Question: I'm want to create a menu for a status bar item like the one seen in Tapbot's PastebotSync application:

Does anyone have any ideas how to achieve the custom area at the top of the menu which is flush with the top?
I've tried/thought of a few potential ways of doing it:
- - -
Anyone have any better ideas or suggestions?
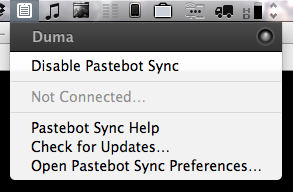
Answer: In case anyone comes looking, I posted a solution to this at <URL>
Here's the code:
'''
@interface FullMenuItemView : NSView
@end
@implementation FullMenuItemView
- (void) drawRect:(NSRect)dirtyRect
{
NSRect fullBounds = [self bounds];
fullBounds.size.height += 4;
[[NSBezierPath bezierPathWithRect:fullBounds] setClip];
// Then do your drawing, for example...
[[NSColor blueColor] set];
NSRectFill( fullBounds );
}
@end
'''
Use it like this:
'''
CGFloat menuItemHeight = 32;
NSRect viewRect = NSMakeRect(0, 0, /* width autoresizes */ 1, menuItemHeight);
NSView *menuItemView = [[[FullMenuItemView alloc] initWithFrame:viewRect] autorelease];
menuItemView.autoresizingMask = NSViewWidthSizable;
yourMenuItem.view = menuItemView;
'''